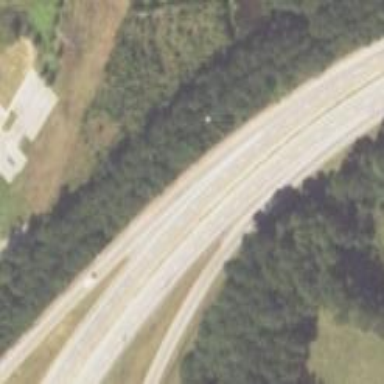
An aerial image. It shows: Motorway link.